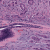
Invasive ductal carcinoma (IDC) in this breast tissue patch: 1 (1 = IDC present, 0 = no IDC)